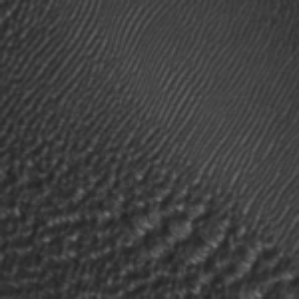
Label: frost